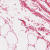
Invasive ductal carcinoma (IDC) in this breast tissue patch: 0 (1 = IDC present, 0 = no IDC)